Interaction volume radius: 10 \u00c5
Interaction volume height: 20 \u00c5
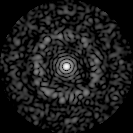
Disorder parameter: 0.8336